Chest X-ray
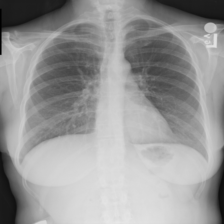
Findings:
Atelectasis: negative
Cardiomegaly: negative
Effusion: negative
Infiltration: positive
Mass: negative
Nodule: negative
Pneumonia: negative
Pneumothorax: negative
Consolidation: negative
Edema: negative
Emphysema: negative
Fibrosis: negative
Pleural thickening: negative
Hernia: negative